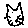
Label: cat